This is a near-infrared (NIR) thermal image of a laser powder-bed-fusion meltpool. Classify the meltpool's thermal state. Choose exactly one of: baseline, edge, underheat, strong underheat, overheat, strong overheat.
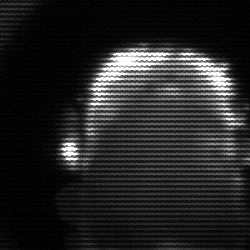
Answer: baseline